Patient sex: M
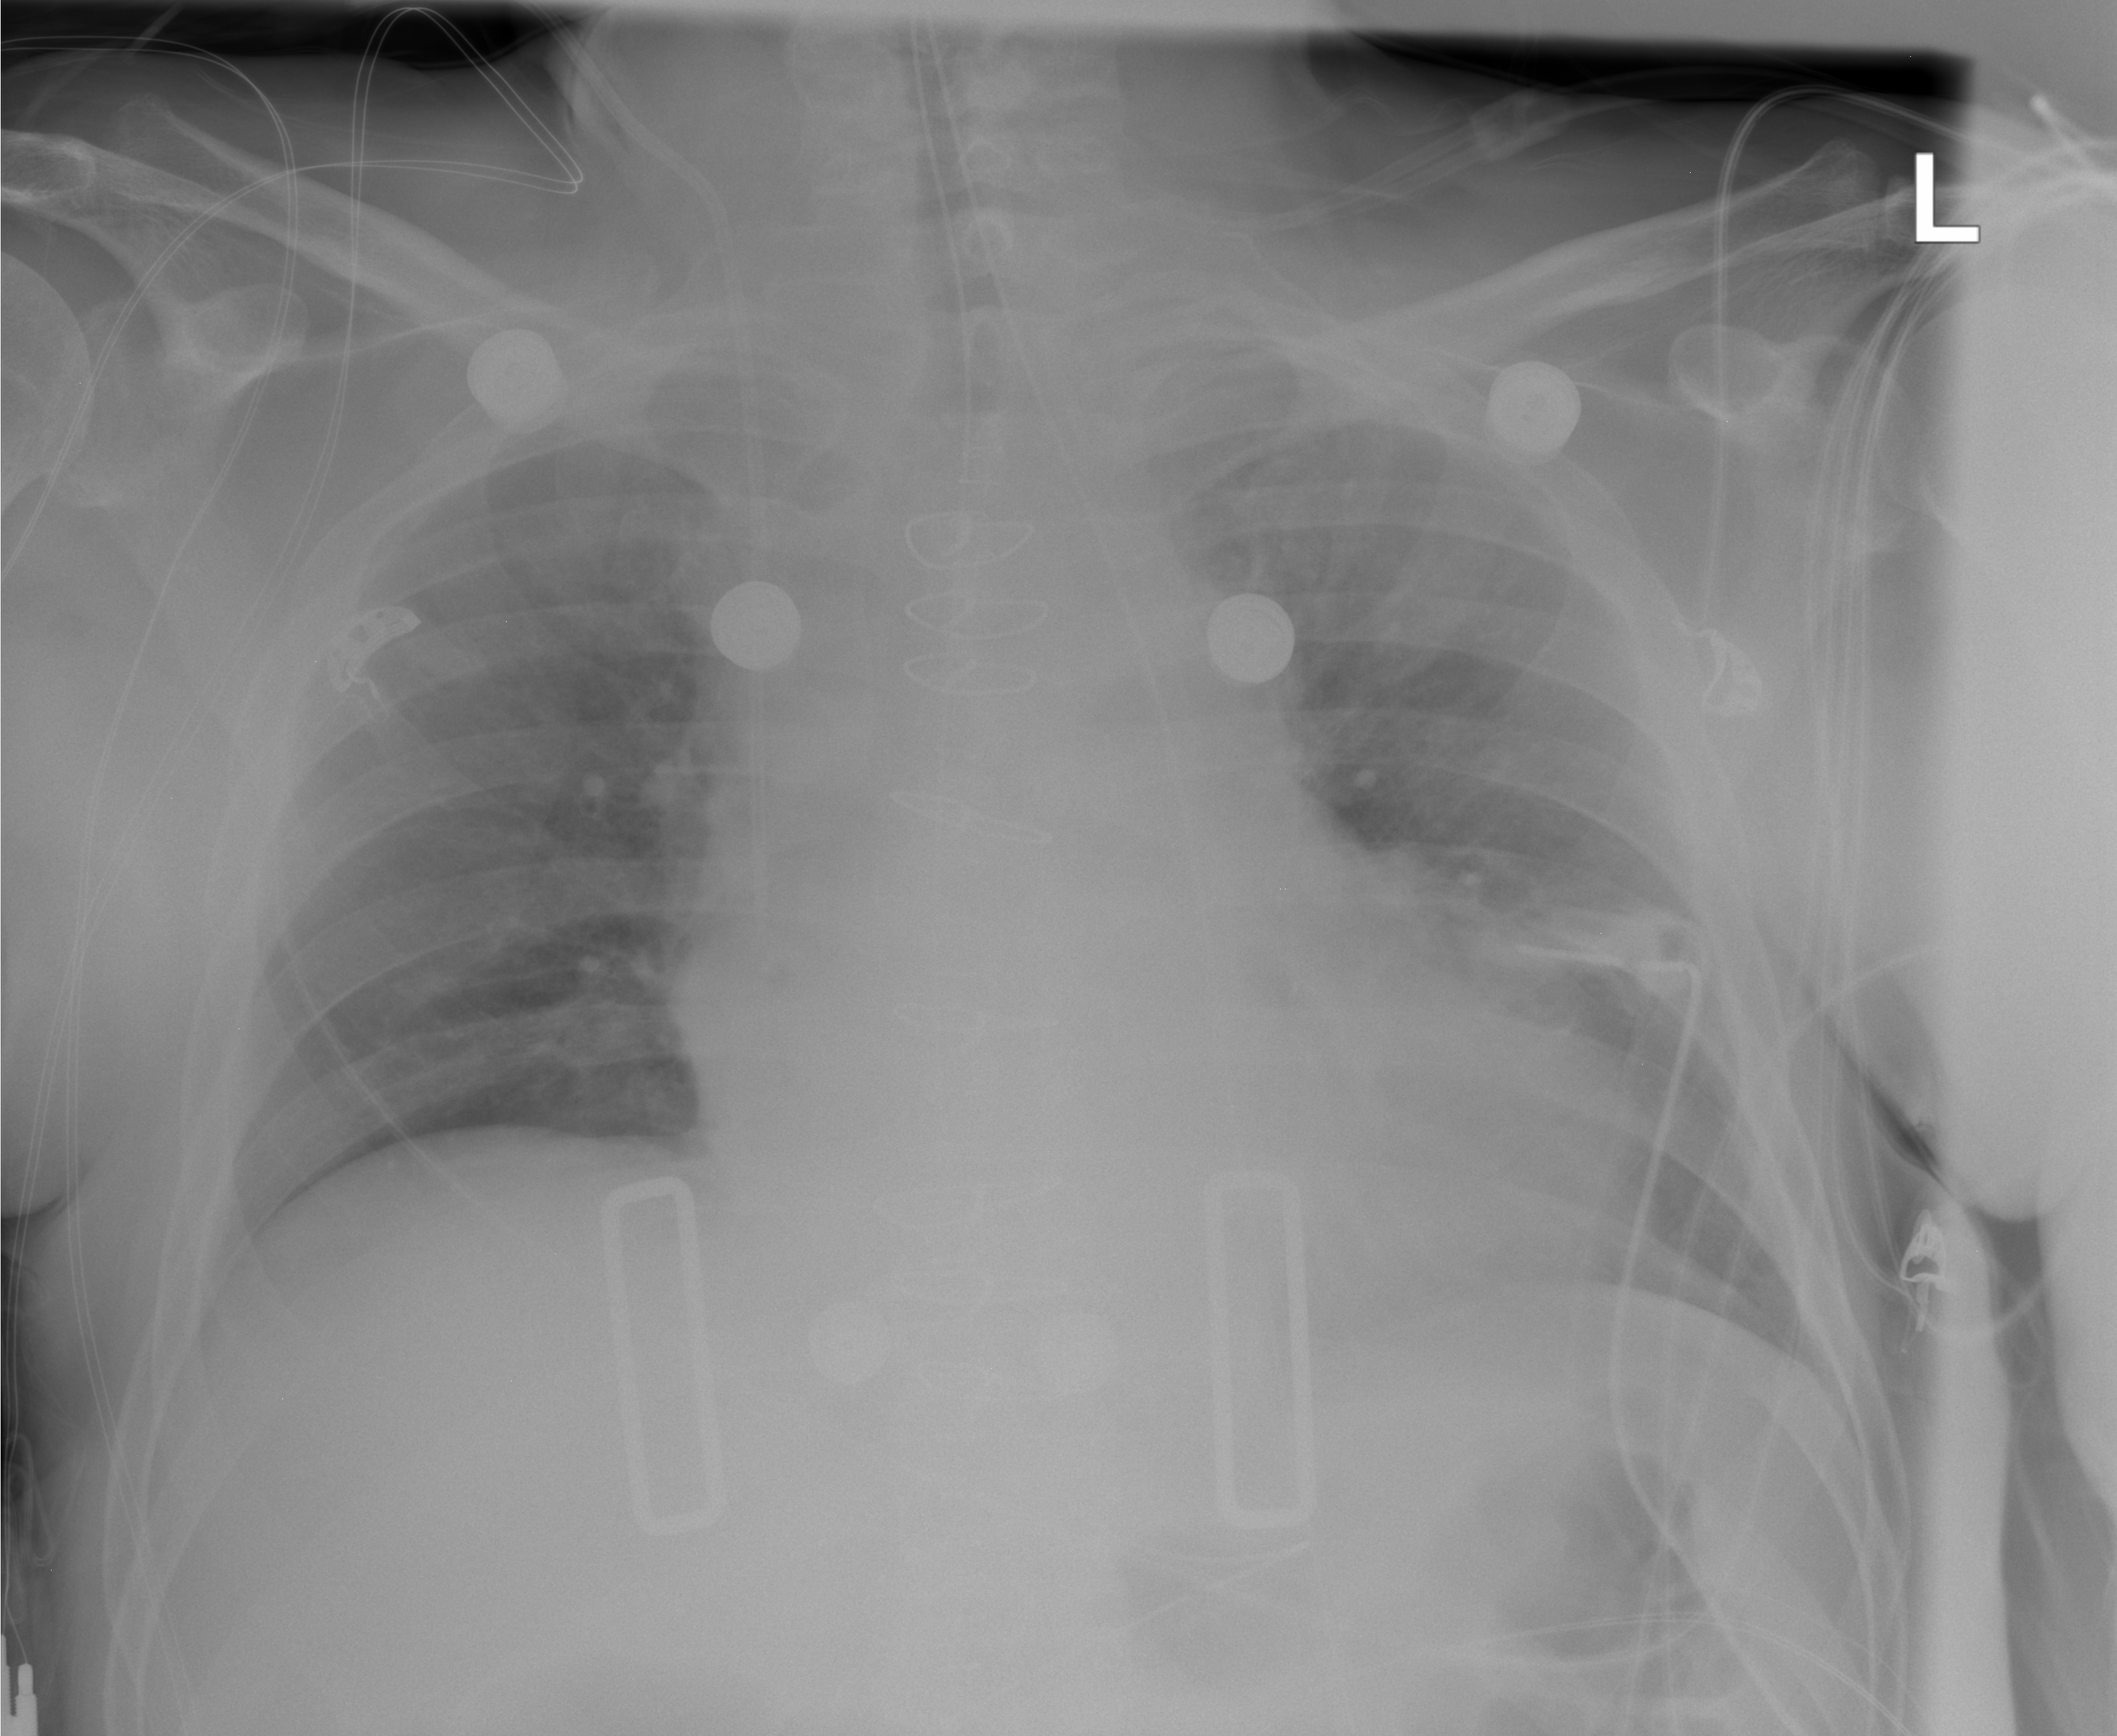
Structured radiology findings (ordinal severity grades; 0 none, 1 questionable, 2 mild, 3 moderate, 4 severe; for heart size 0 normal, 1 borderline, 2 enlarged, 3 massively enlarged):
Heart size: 2
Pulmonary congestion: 2
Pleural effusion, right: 0
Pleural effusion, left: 0
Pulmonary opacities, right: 0
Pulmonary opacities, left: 0
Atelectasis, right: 0
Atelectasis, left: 2